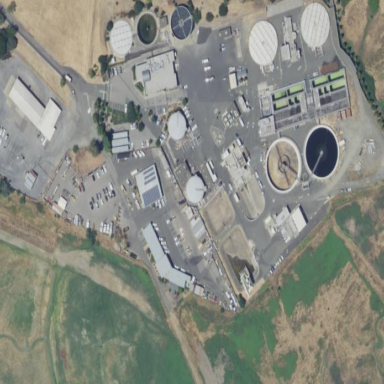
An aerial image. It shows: Wastewater plant.